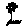
Label: flower